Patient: sex M, age 31
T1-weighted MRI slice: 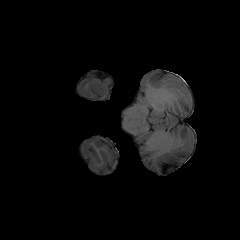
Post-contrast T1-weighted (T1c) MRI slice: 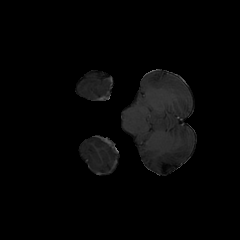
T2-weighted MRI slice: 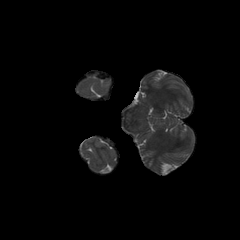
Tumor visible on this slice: no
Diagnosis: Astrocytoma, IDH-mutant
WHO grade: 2